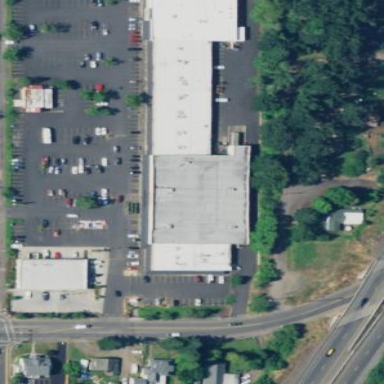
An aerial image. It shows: Retail building that houses department store.